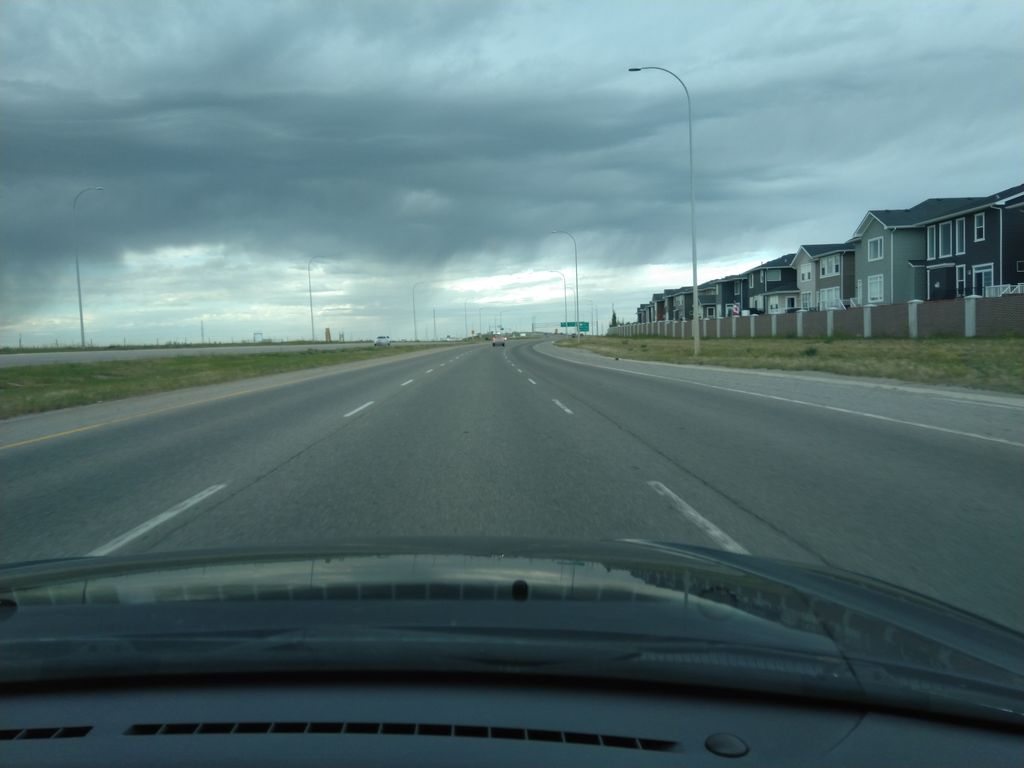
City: calgary